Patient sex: M
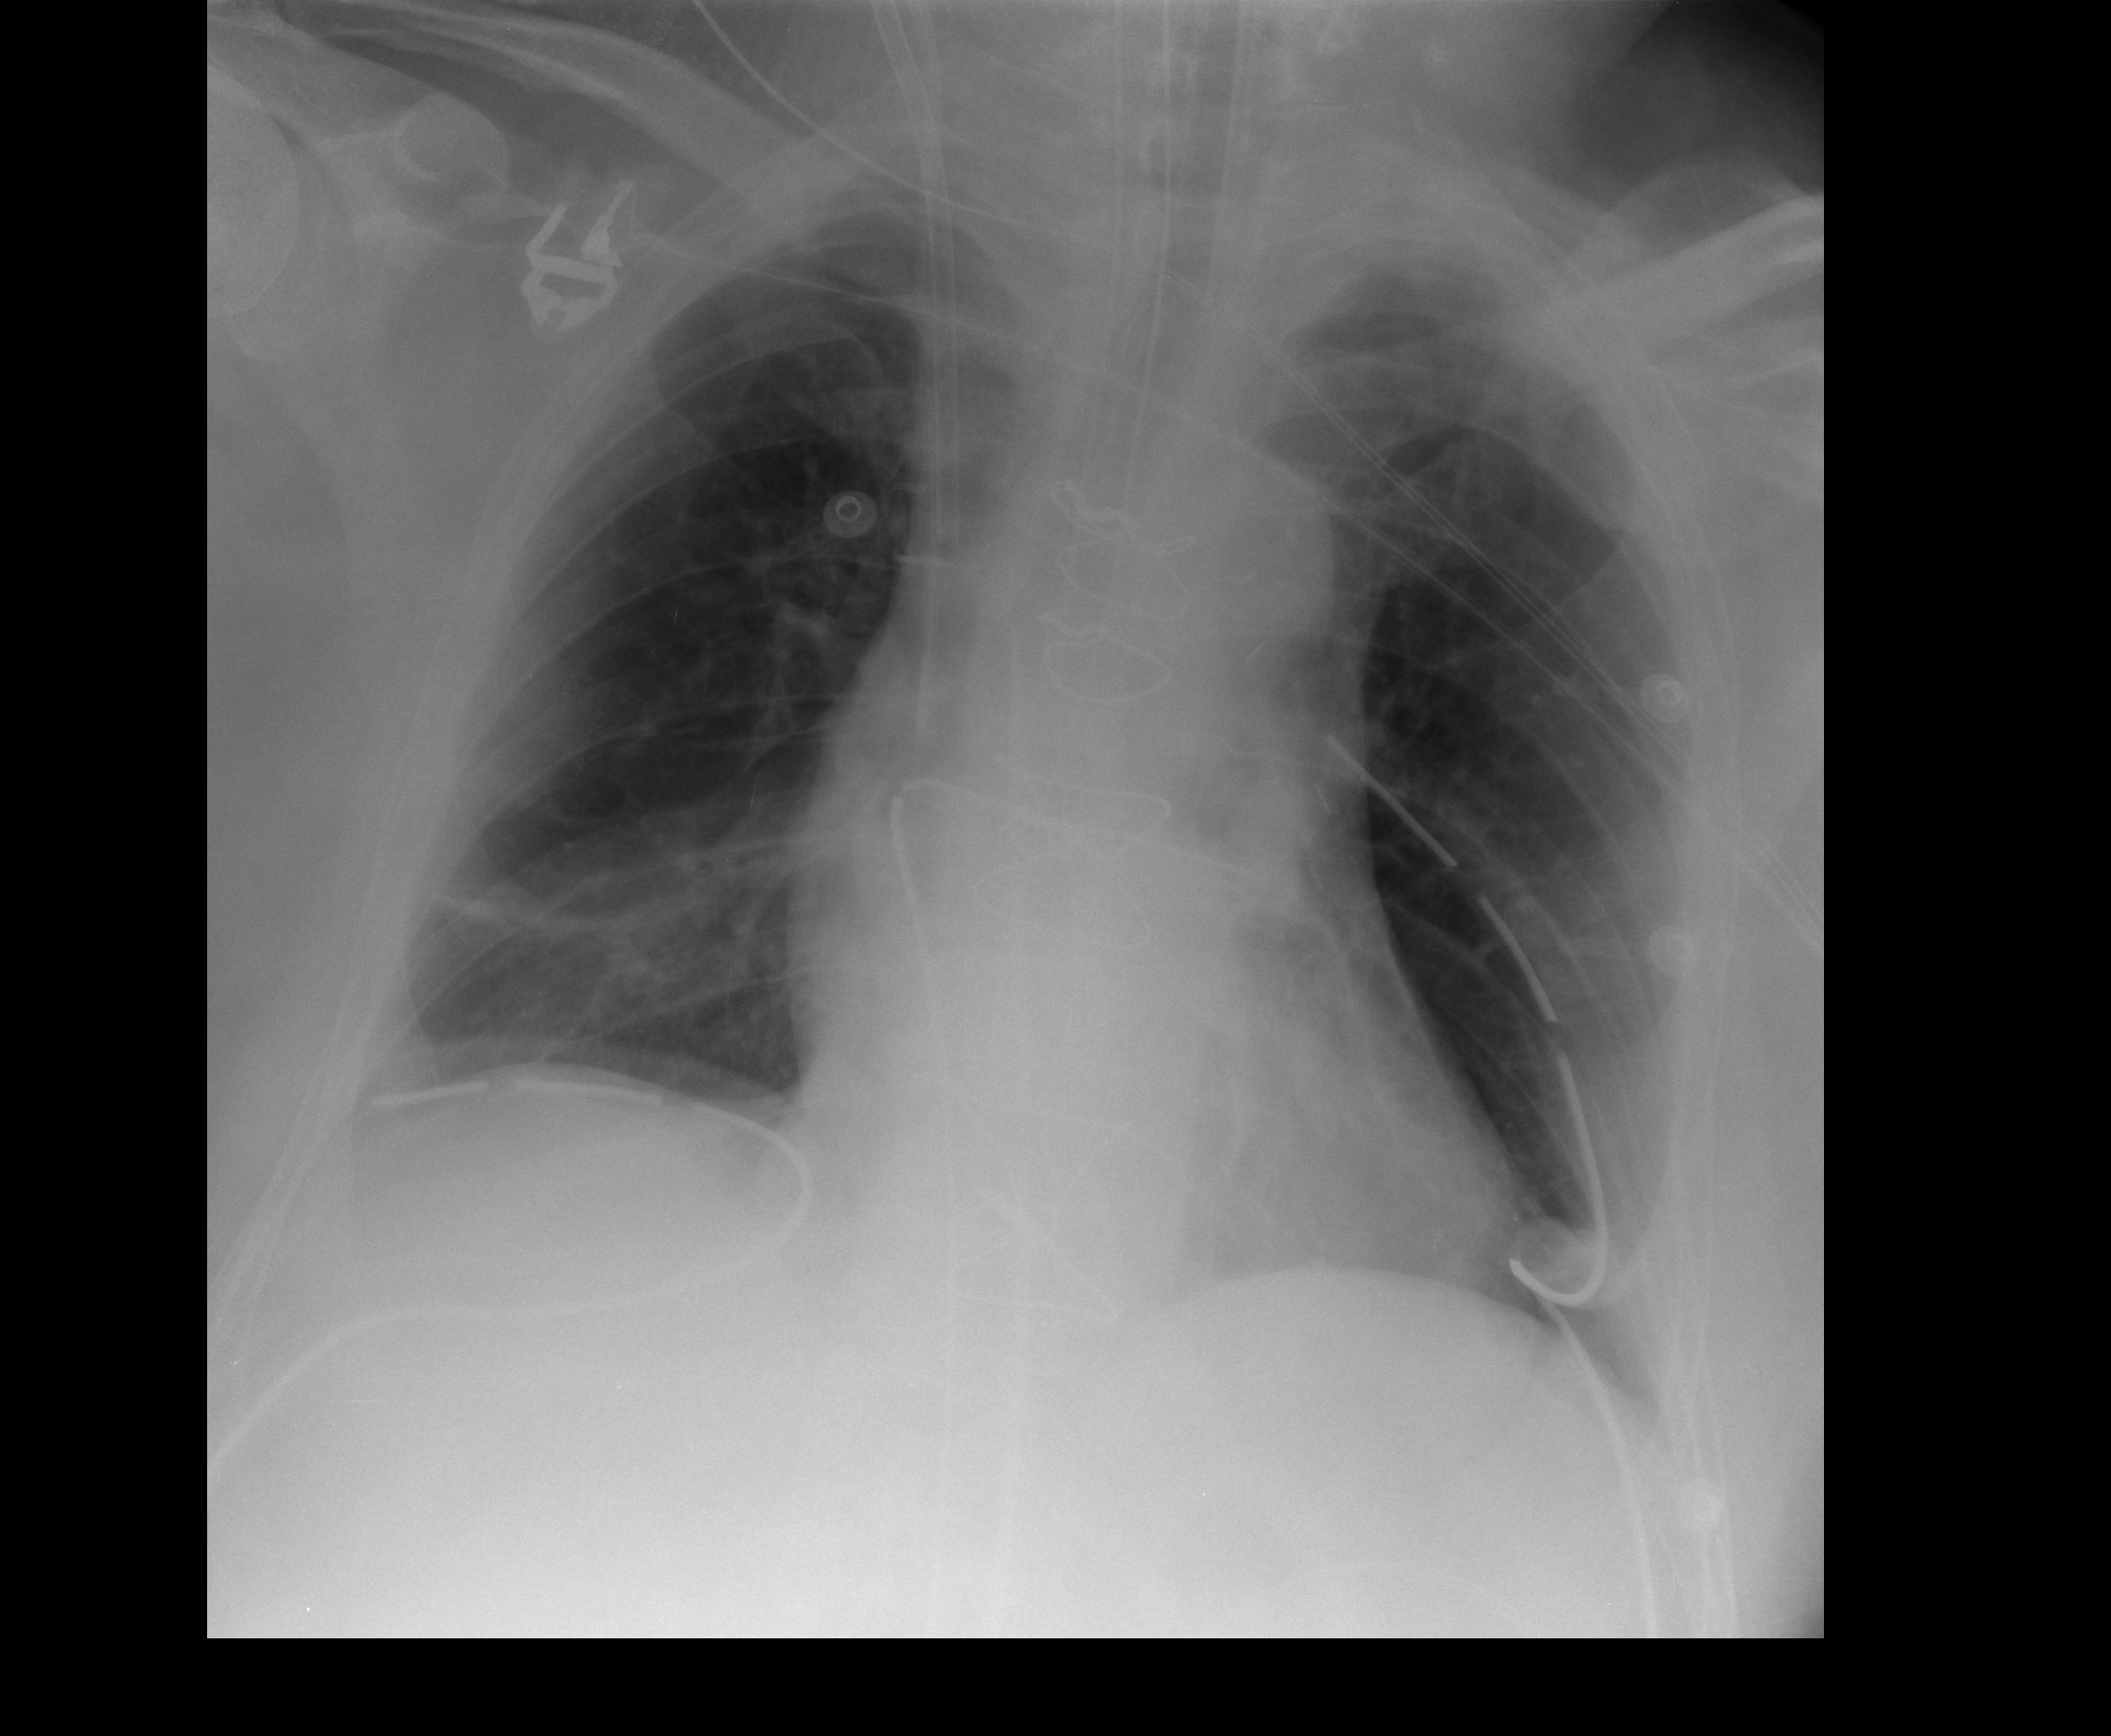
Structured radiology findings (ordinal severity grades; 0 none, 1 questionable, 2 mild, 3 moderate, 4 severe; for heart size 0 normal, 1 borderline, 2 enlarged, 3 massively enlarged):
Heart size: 0
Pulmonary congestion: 0
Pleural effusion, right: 0
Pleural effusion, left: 0
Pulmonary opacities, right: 0
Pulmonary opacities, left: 0
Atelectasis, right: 2
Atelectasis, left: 1